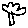
Label: tree